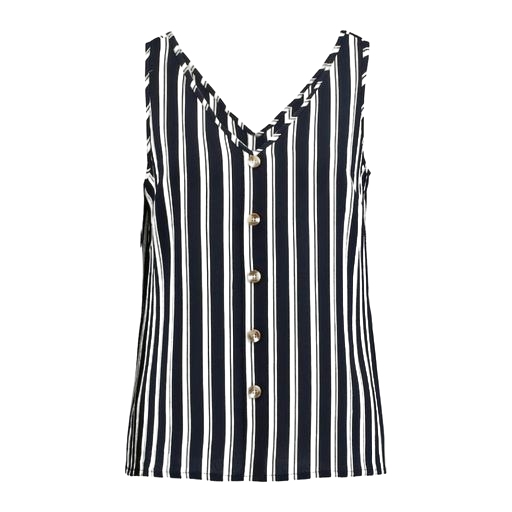
black and white striped tank top, black striped tank top, striped tank top, white background